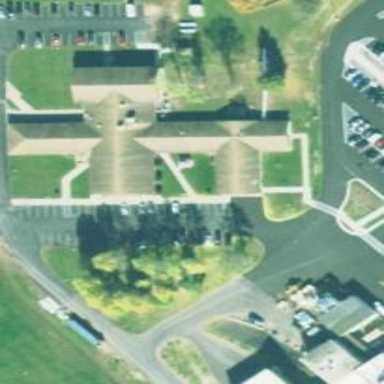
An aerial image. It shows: Clinic building providing healthcare services.